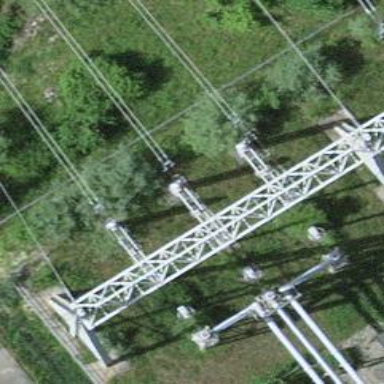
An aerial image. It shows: Power line with three cables.